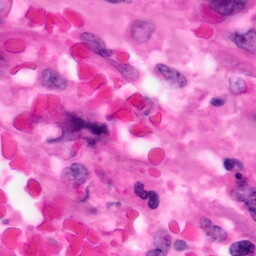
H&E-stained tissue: Pancreatic